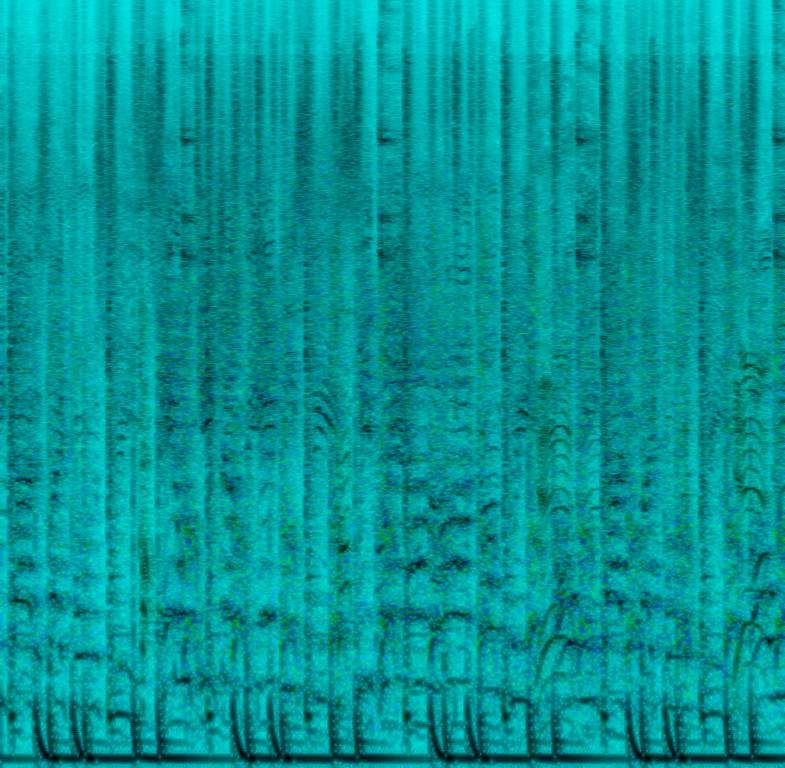
Male vocalist sings this upbeat Hip-Hop song. The tempo is fast with minimal instrumentation of a lively infectious, punchy drumming and enthusiastic vocal backup and incessant, vigorous vocalisation. The song is buoyant, catchy, punchy, funky, youthful,groovy, engaging, vibrant and vivacious. This song is contemporary Hip-Hop/Rap.